Question: When copying the results of a view from a database on one server, to a another database on a new server (both running SQL Server 2008), which of the following methods is the likely to be the most efficient?

e.g.
'''
using (SqlConnection connection = new SqlConnection(sourceConnectionString))
using (SqlCommand command = new SqlCommand(sourceQuery, connection))
{
connection.Open();
using (SqlDataReader reader = command.ExecuteReader())
{
using (SqlBulkCopy bulkCopy = new SqlBulkCopy(destinationConnectionString))
{
bulkCopy.DestinationTableName = destinationTable;
//Any Column mapping required
bulkCopy.WriteToServer(reader);
}
}
}
'''
I don't see how this would be any different to using custom scripts, but without the added inflexibility that it only works with tables/views and not stored procedures.
---
I realise this is not quite like for like comparison because there are additional levels of logging and error handling etc available with the various options, but lets assume I require no logging at all to try and make the playing field as even as possible.
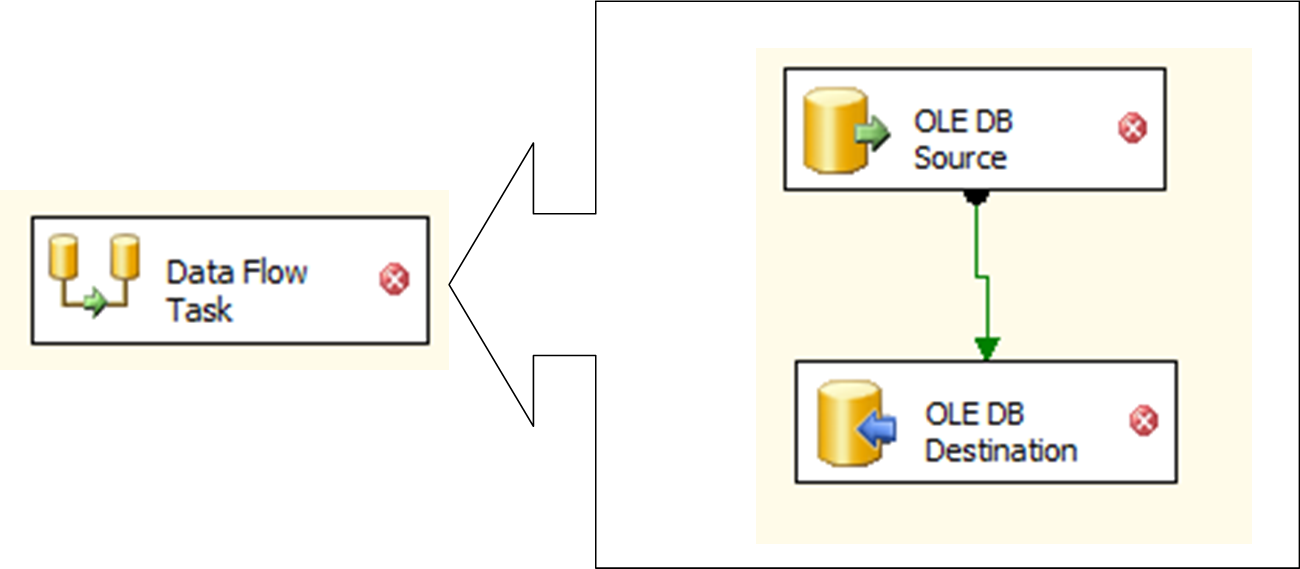
Answer: According to <URL> post, the DataFlow task is preferred over the Bulk Insert SSIS task